Question: I've found a really weird behavior in SQL Server 2012, the 'CEILING' of 100 gives me 101 and sometimes 100.
I need to get the ceiling of a number considering 2 decimals, that means convert a 0.254 to 0.26
So I tried to run
'''
SELECT CEILING(field * 100.0) / 100.0
FROM Table
'''
This should work, and it does, at least for most of the data.
Any idea on how to solve it?

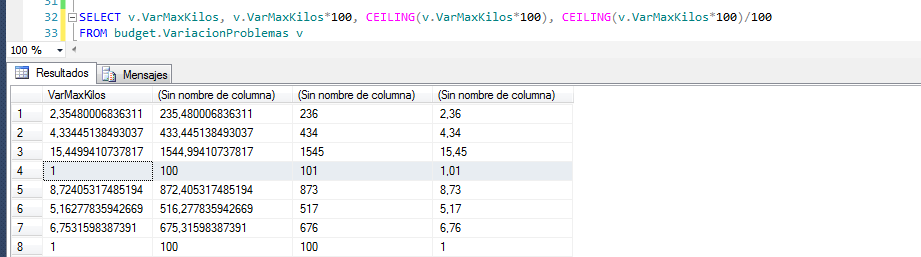
Answer: What you are seeing here is floating point errors. When you store a number in a floating point column, it isn't exact, so the number 1 may actually be 1.0000000000000000000000001. So multiplying it by 100 gives you a number a tiny bit greater than 100, hence 'CEILING' rounds it up to 101.
The solution is to ROUND the number first which will remove the floating point errors. Note I have used 5 as the number of decimal places, you will need to decide on your own value of precision.
'''
SELECT CEILING(ROUND(field,5)*100.0)/100.0 FROM Table
'''